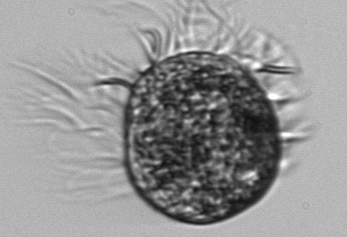
Label: Pelagostrobilidium